Question: I have added
'''
trailing space = 0
Leading Space >= 100
Bottom Space = 0
Top Space = 0
'''

All the above mentioned auto-layout constraints has beed added to the grey coloured imageview, and imageview content mode is set to AspectFit. How can i remove leading and trailing grey space from the imageview. I want to keep the content mode as AscpectFit.
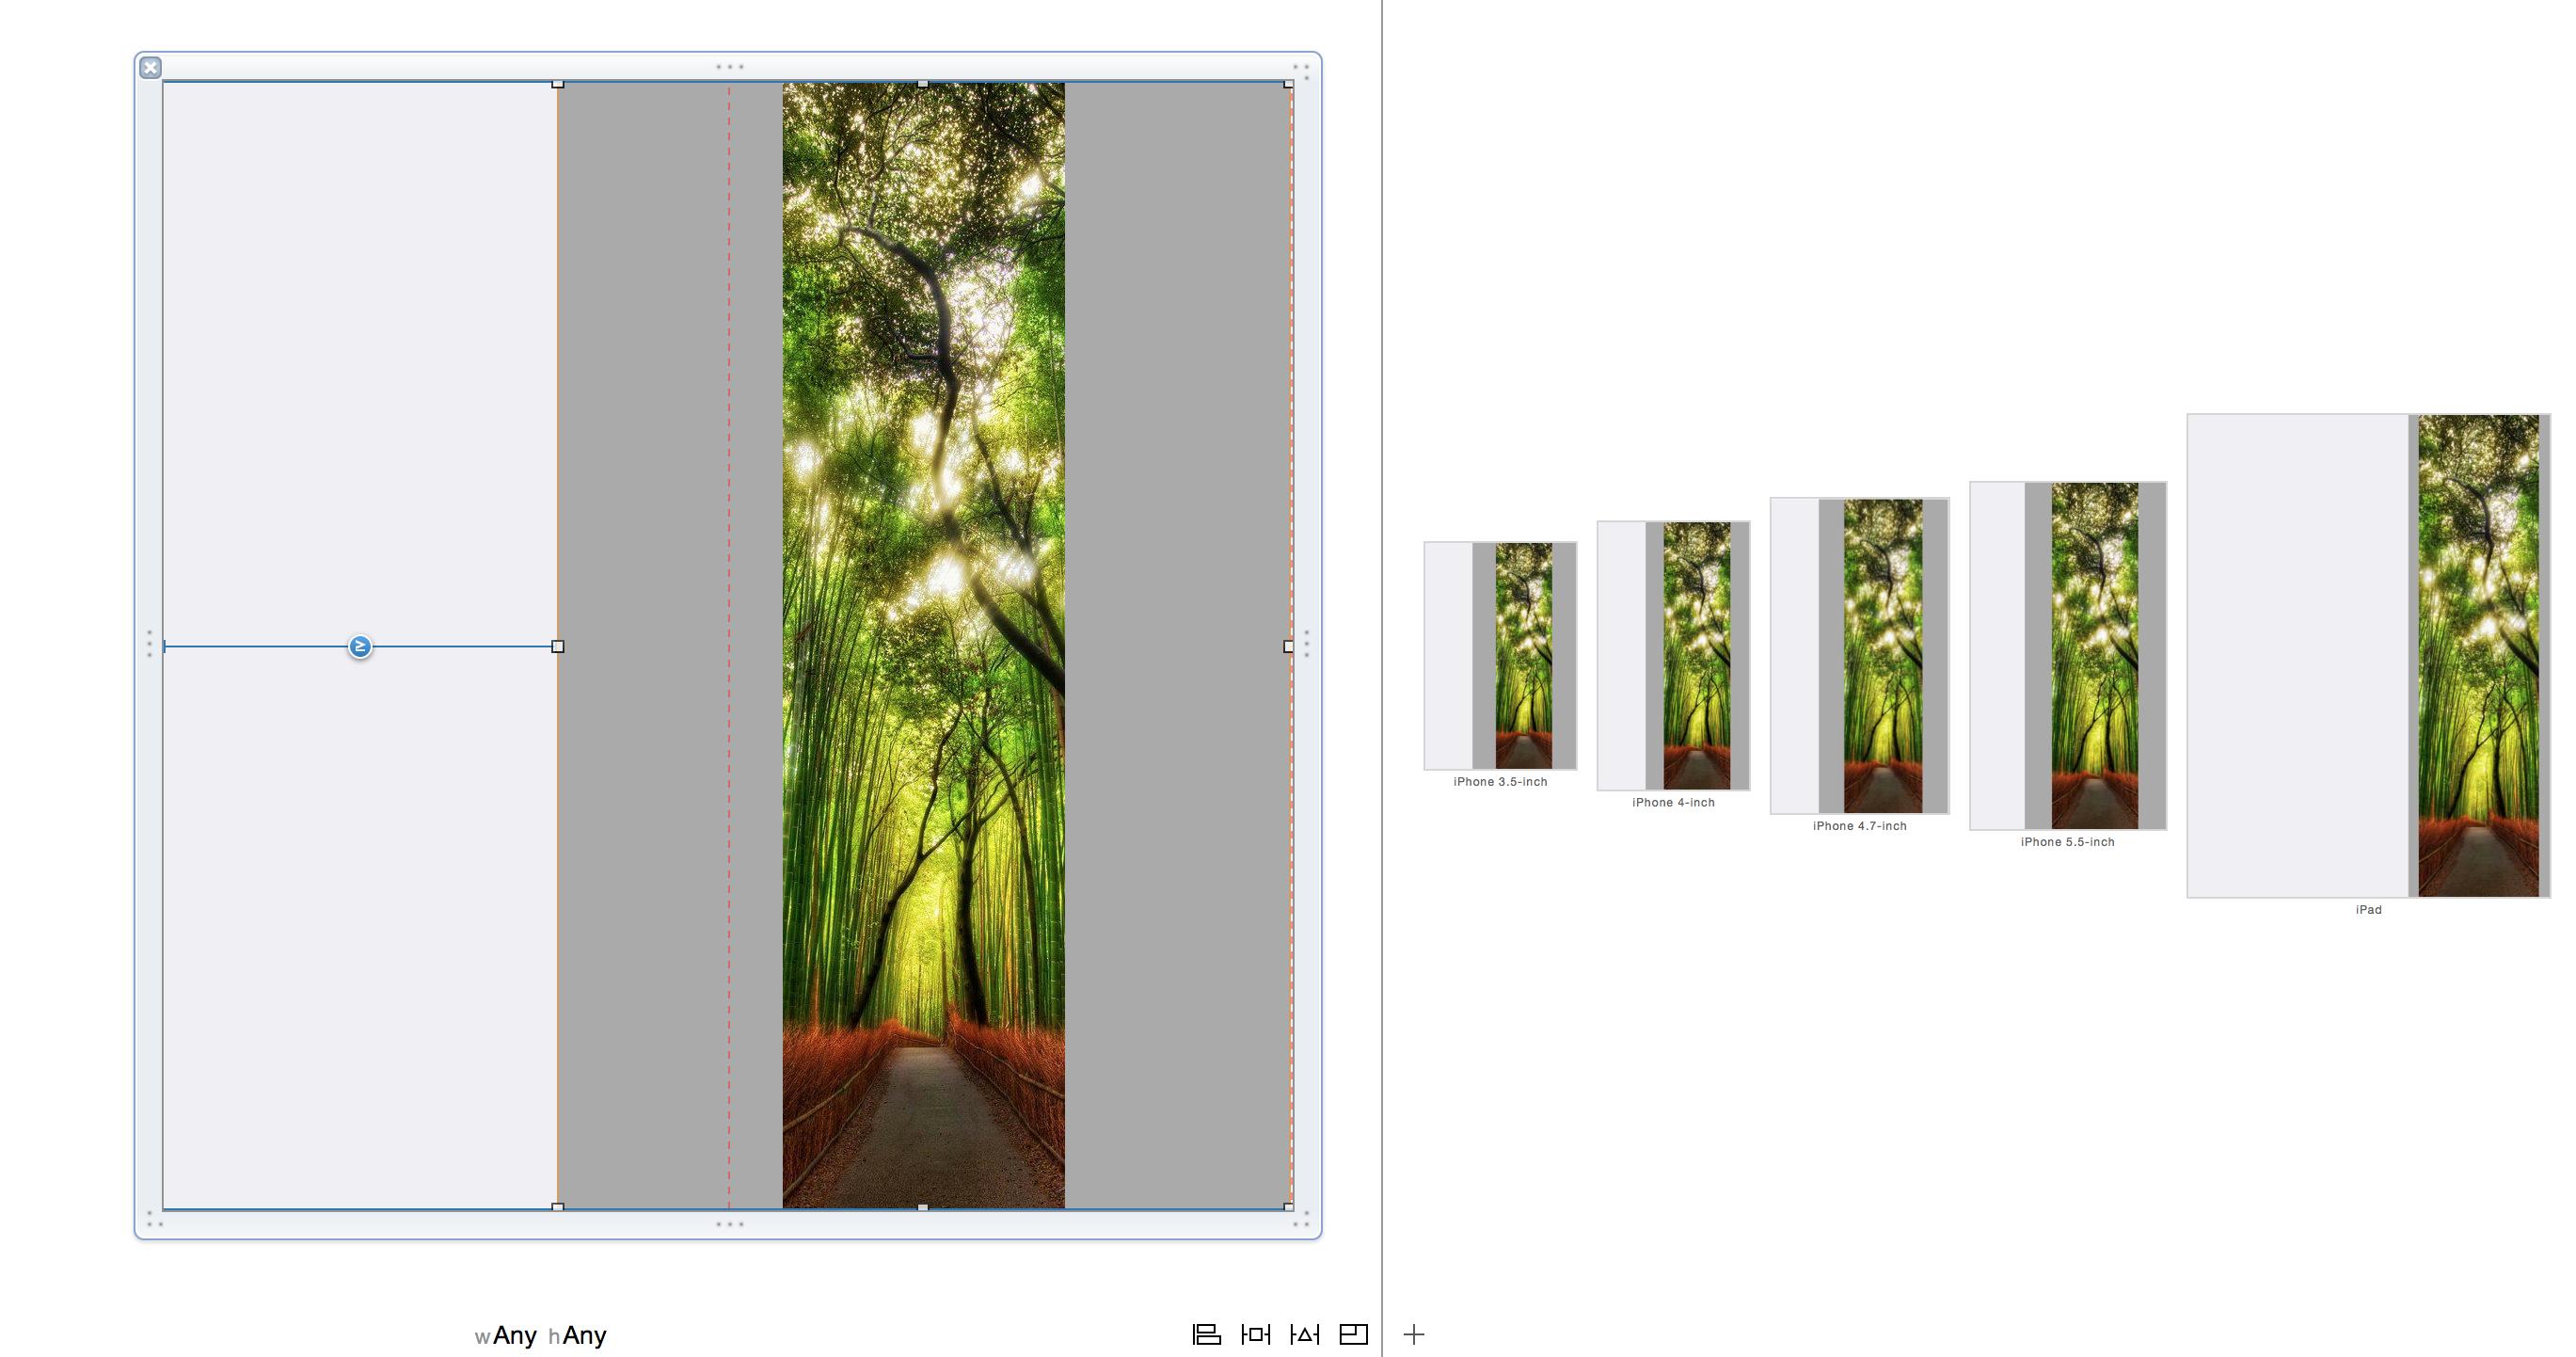
Answer: This cannot be done through storyboard. Interface Builder cannot do everything. It only provides a limited selection of constraints. For example, there is no way to create a constraint that keeps the aspect ratio of a view - how wide versus how high the view is - the same at all times. But still you can achieve this through programmatically.
e.g. button1.width = button1.height * ratio.